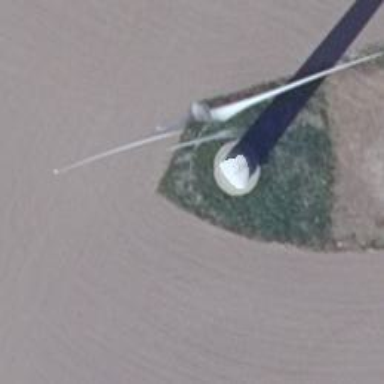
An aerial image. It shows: Wind generator with horizontal axis. The generator is wind turbine.